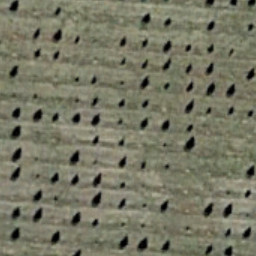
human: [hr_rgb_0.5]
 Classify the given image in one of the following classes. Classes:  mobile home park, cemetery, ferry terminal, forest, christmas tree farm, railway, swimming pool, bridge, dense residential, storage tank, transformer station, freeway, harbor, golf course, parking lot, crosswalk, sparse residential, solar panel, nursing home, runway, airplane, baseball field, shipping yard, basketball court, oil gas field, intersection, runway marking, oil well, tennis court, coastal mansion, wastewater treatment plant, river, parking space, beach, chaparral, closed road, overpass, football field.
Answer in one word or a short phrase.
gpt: christmas tree farm